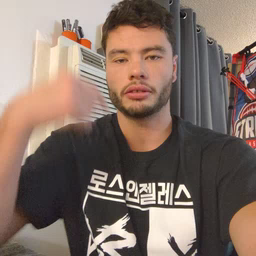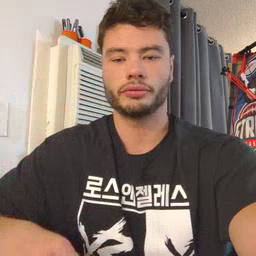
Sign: gift